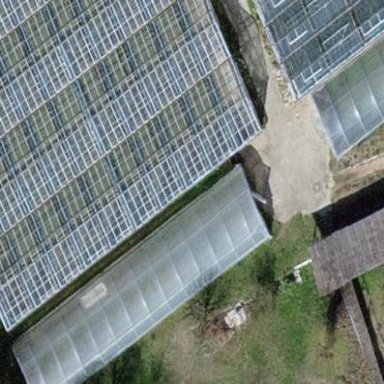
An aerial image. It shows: Greenhouse.